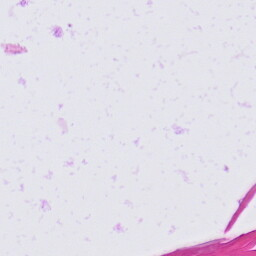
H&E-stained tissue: Skin